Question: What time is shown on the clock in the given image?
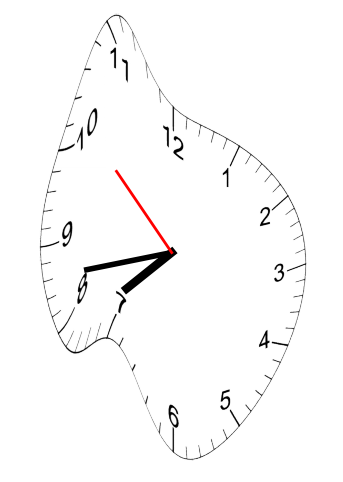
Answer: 07:42:52